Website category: university
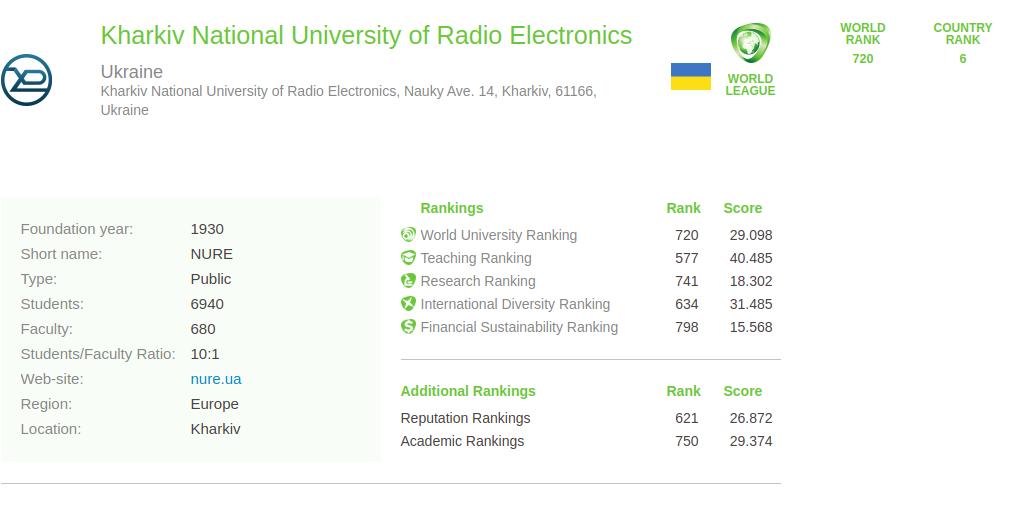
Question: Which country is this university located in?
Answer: Ukraine

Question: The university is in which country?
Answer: Ukraine

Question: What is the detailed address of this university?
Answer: Kharkiv National University of Radio Electronics, Nauky Ave. 14, Kharkiv, 61166, Ukraine

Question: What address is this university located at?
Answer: Kharkiv National University of Radio Electronics, Nauky Ave. 14, Kharkiv, 61166, Ukraine

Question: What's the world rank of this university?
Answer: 720

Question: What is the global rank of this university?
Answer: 720

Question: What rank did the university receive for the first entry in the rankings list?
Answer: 720

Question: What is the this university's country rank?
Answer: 6

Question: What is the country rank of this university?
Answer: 6

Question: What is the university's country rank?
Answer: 6

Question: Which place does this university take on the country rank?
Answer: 6

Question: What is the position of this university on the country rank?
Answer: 6

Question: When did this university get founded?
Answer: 1930

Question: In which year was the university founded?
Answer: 1930

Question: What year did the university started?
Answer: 1930

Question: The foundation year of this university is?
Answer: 1930

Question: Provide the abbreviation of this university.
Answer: NURE

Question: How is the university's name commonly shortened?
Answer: NURE

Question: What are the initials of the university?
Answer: NURE

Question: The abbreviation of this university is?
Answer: NURE

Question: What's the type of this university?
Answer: Public

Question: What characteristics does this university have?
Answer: Public

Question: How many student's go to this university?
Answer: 6940

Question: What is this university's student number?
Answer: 6940

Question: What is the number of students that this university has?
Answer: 6940

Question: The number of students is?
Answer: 6940

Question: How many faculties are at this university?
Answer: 680

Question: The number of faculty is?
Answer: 680

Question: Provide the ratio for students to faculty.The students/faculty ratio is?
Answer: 10 : 1

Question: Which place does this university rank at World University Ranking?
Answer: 720

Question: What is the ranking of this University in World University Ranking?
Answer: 720

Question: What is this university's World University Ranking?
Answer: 720

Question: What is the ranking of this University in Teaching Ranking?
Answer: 577

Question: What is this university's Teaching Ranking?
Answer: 577

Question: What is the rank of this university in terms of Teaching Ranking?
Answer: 577

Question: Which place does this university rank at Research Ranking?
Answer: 741

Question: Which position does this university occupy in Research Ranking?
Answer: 741

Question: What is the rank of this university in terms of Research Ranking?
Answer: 741

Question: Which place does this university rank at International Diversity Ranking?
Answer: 634

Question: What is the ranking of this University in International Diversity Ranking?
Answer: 634

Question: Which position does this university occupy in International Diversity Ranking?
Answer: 634

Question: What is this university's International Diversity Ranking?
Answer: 634

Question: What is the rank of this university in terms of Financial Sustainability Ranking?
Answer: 798

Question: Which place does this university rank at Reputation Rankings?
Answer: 621

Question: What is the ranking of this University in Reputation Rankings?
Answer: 621

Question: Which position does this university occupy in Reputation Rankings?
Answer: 621

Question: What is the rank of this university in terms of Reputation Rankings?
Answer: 621

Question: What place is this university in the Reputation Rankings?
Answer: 621

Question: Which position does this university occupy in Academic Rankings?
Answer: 750

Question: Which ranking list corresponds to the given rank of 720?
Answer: World University Ranking

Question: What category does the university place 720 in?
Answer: World University Ranking

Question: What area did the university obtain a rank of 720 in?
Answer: World University Ranking

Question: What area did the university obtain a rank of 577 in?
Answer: Teaching Ranking

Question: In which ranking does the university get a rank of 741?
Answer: Research Ranking

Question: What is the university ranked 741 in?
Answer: Research Ranking

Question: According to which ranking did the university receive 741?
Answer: Research Ranking

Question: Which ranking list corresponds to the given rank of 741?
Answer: Research Ranking

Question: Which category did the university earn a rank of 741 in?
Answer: Research Ranking

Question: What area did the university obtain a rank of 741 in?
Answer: Research Ranking

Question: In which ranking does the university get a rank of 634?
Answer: International Diversity Ranking

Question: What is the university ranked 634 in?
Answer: International Diversity Ranking

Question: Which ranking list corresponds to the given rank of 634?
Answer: International Diversity Ranking

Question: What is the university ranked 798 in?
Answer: Financial Sustainability Ranking

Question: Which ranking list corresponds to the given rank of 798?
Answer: Financial Sustainability Ranking